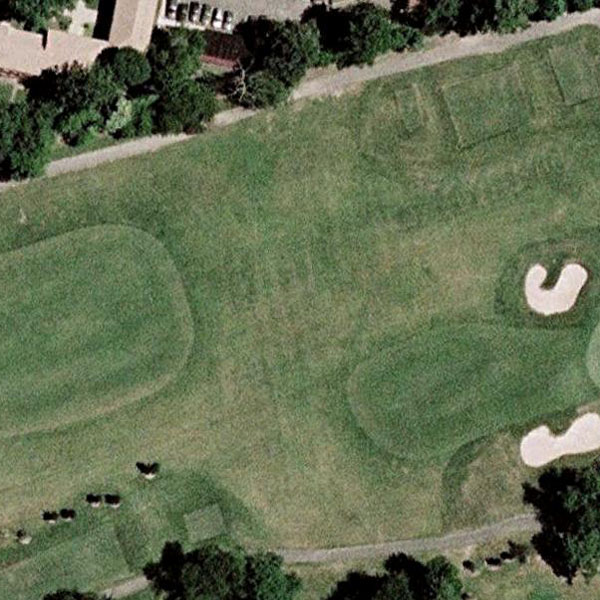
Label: Meadow